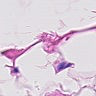
Metastatic tissue present: no